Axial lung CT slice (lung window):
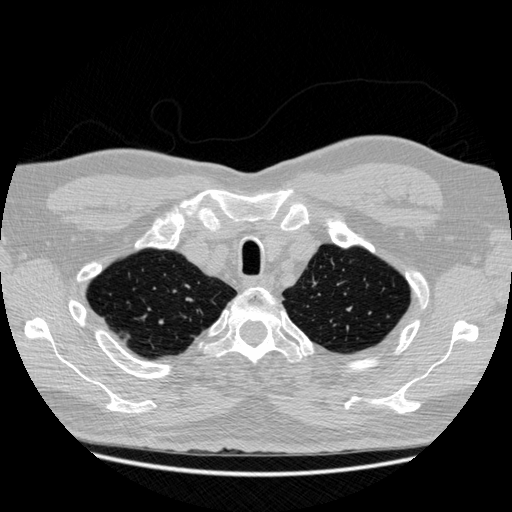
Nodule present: no